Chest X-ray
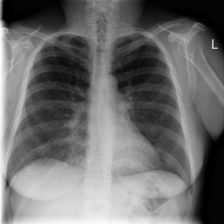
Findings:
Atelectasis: negative
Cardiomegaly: negative
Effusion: negative
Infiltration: negative
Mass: negative
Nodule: negative
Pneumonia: negative
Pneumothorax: negative
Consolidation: negative
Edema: negative
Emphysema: negative
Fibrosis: negative
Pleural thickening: negative
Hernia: negative